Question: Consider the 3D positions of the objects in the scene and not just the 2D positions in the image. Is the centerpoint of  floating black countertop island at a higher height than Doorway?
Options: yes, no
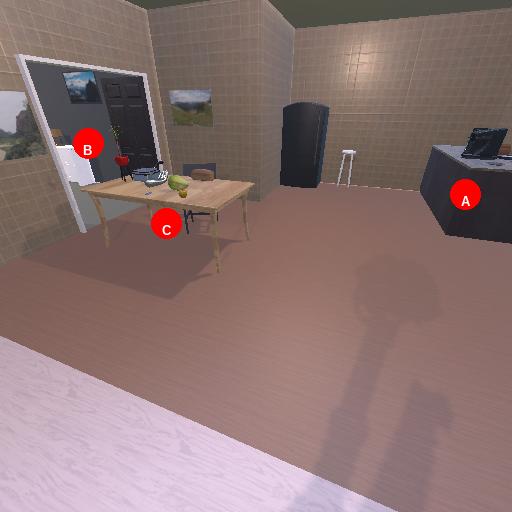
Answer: yes